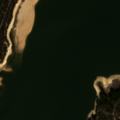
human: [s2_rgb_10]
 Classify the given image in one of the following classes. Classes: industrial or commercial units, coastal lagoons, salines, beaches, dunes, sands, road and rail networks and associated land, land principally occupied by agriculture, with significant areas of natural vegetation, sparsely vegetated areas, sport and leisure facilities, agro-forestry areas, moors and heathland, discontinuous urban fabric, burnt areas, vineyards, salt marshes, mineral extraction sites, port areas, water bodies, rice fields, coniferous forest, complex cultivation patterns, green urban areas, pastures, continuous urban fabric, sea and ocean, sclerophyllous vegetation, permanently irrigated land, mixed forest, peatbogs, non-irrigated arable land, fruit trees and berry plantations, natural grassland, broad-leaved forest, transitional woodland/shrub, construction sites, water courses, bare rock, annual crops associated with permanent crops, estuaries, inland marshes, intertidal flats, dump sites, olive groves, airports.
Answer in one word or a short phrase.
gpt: broad-leaved forest, mixed forest, water bodies